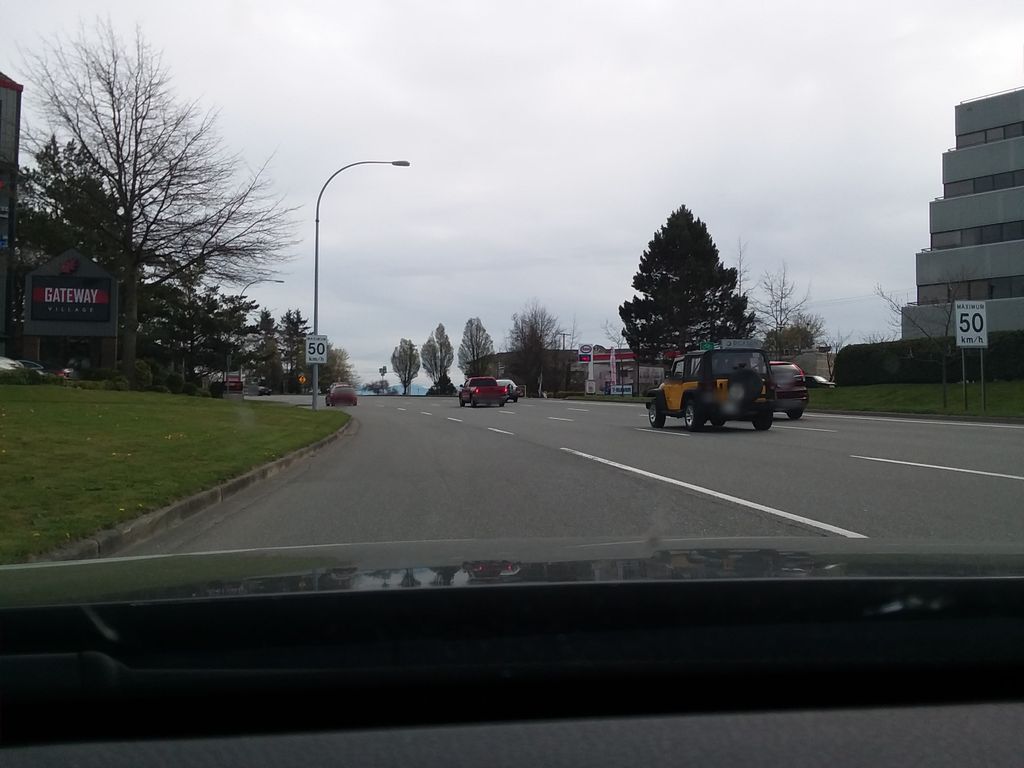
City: victoria